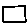
Label: square